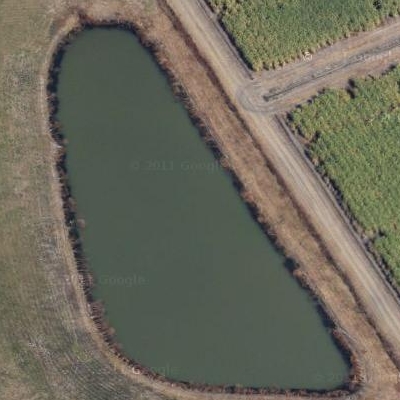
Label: RiverLake